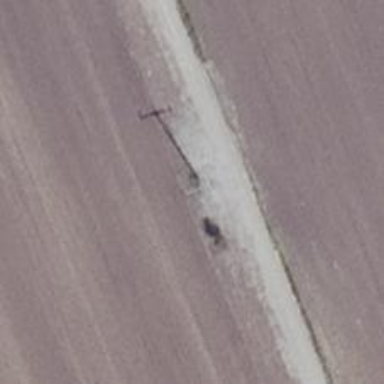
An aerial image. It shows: Power pole.